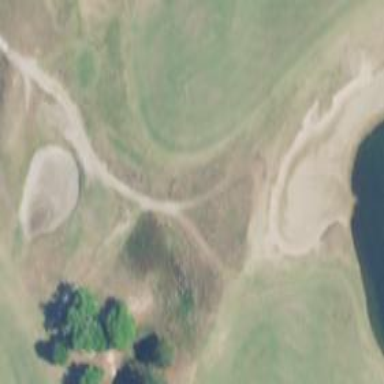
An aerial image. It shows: Path used for both walking and golf.